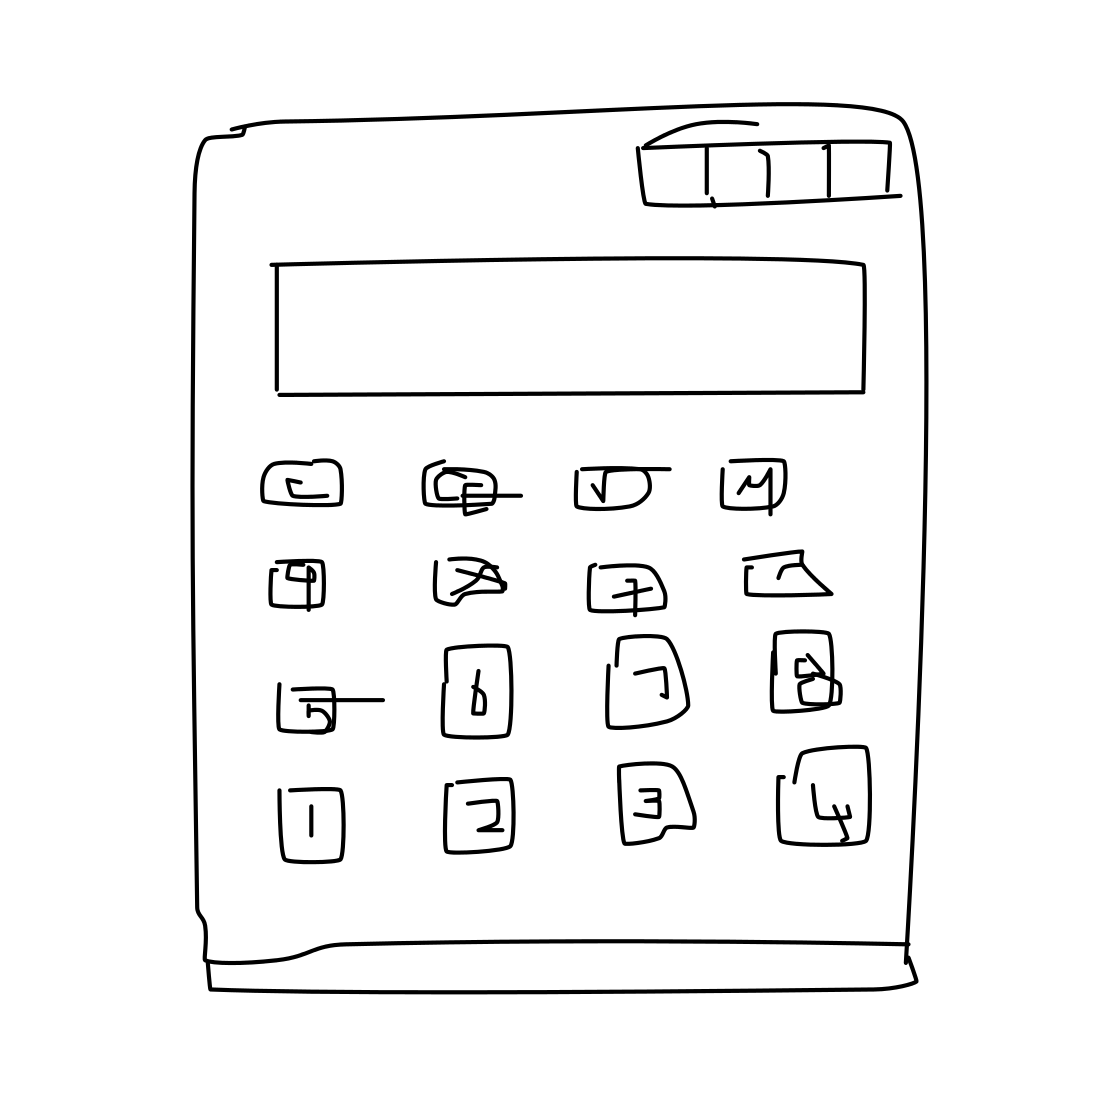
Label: calculator